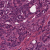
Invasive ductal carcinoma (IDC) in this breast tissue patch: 1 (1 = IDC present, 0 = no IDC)